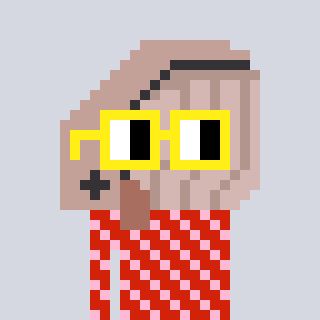
a pixel art character with square yellow glasses, a whale-shaped head and a red-colored body on a cool background